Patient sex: M
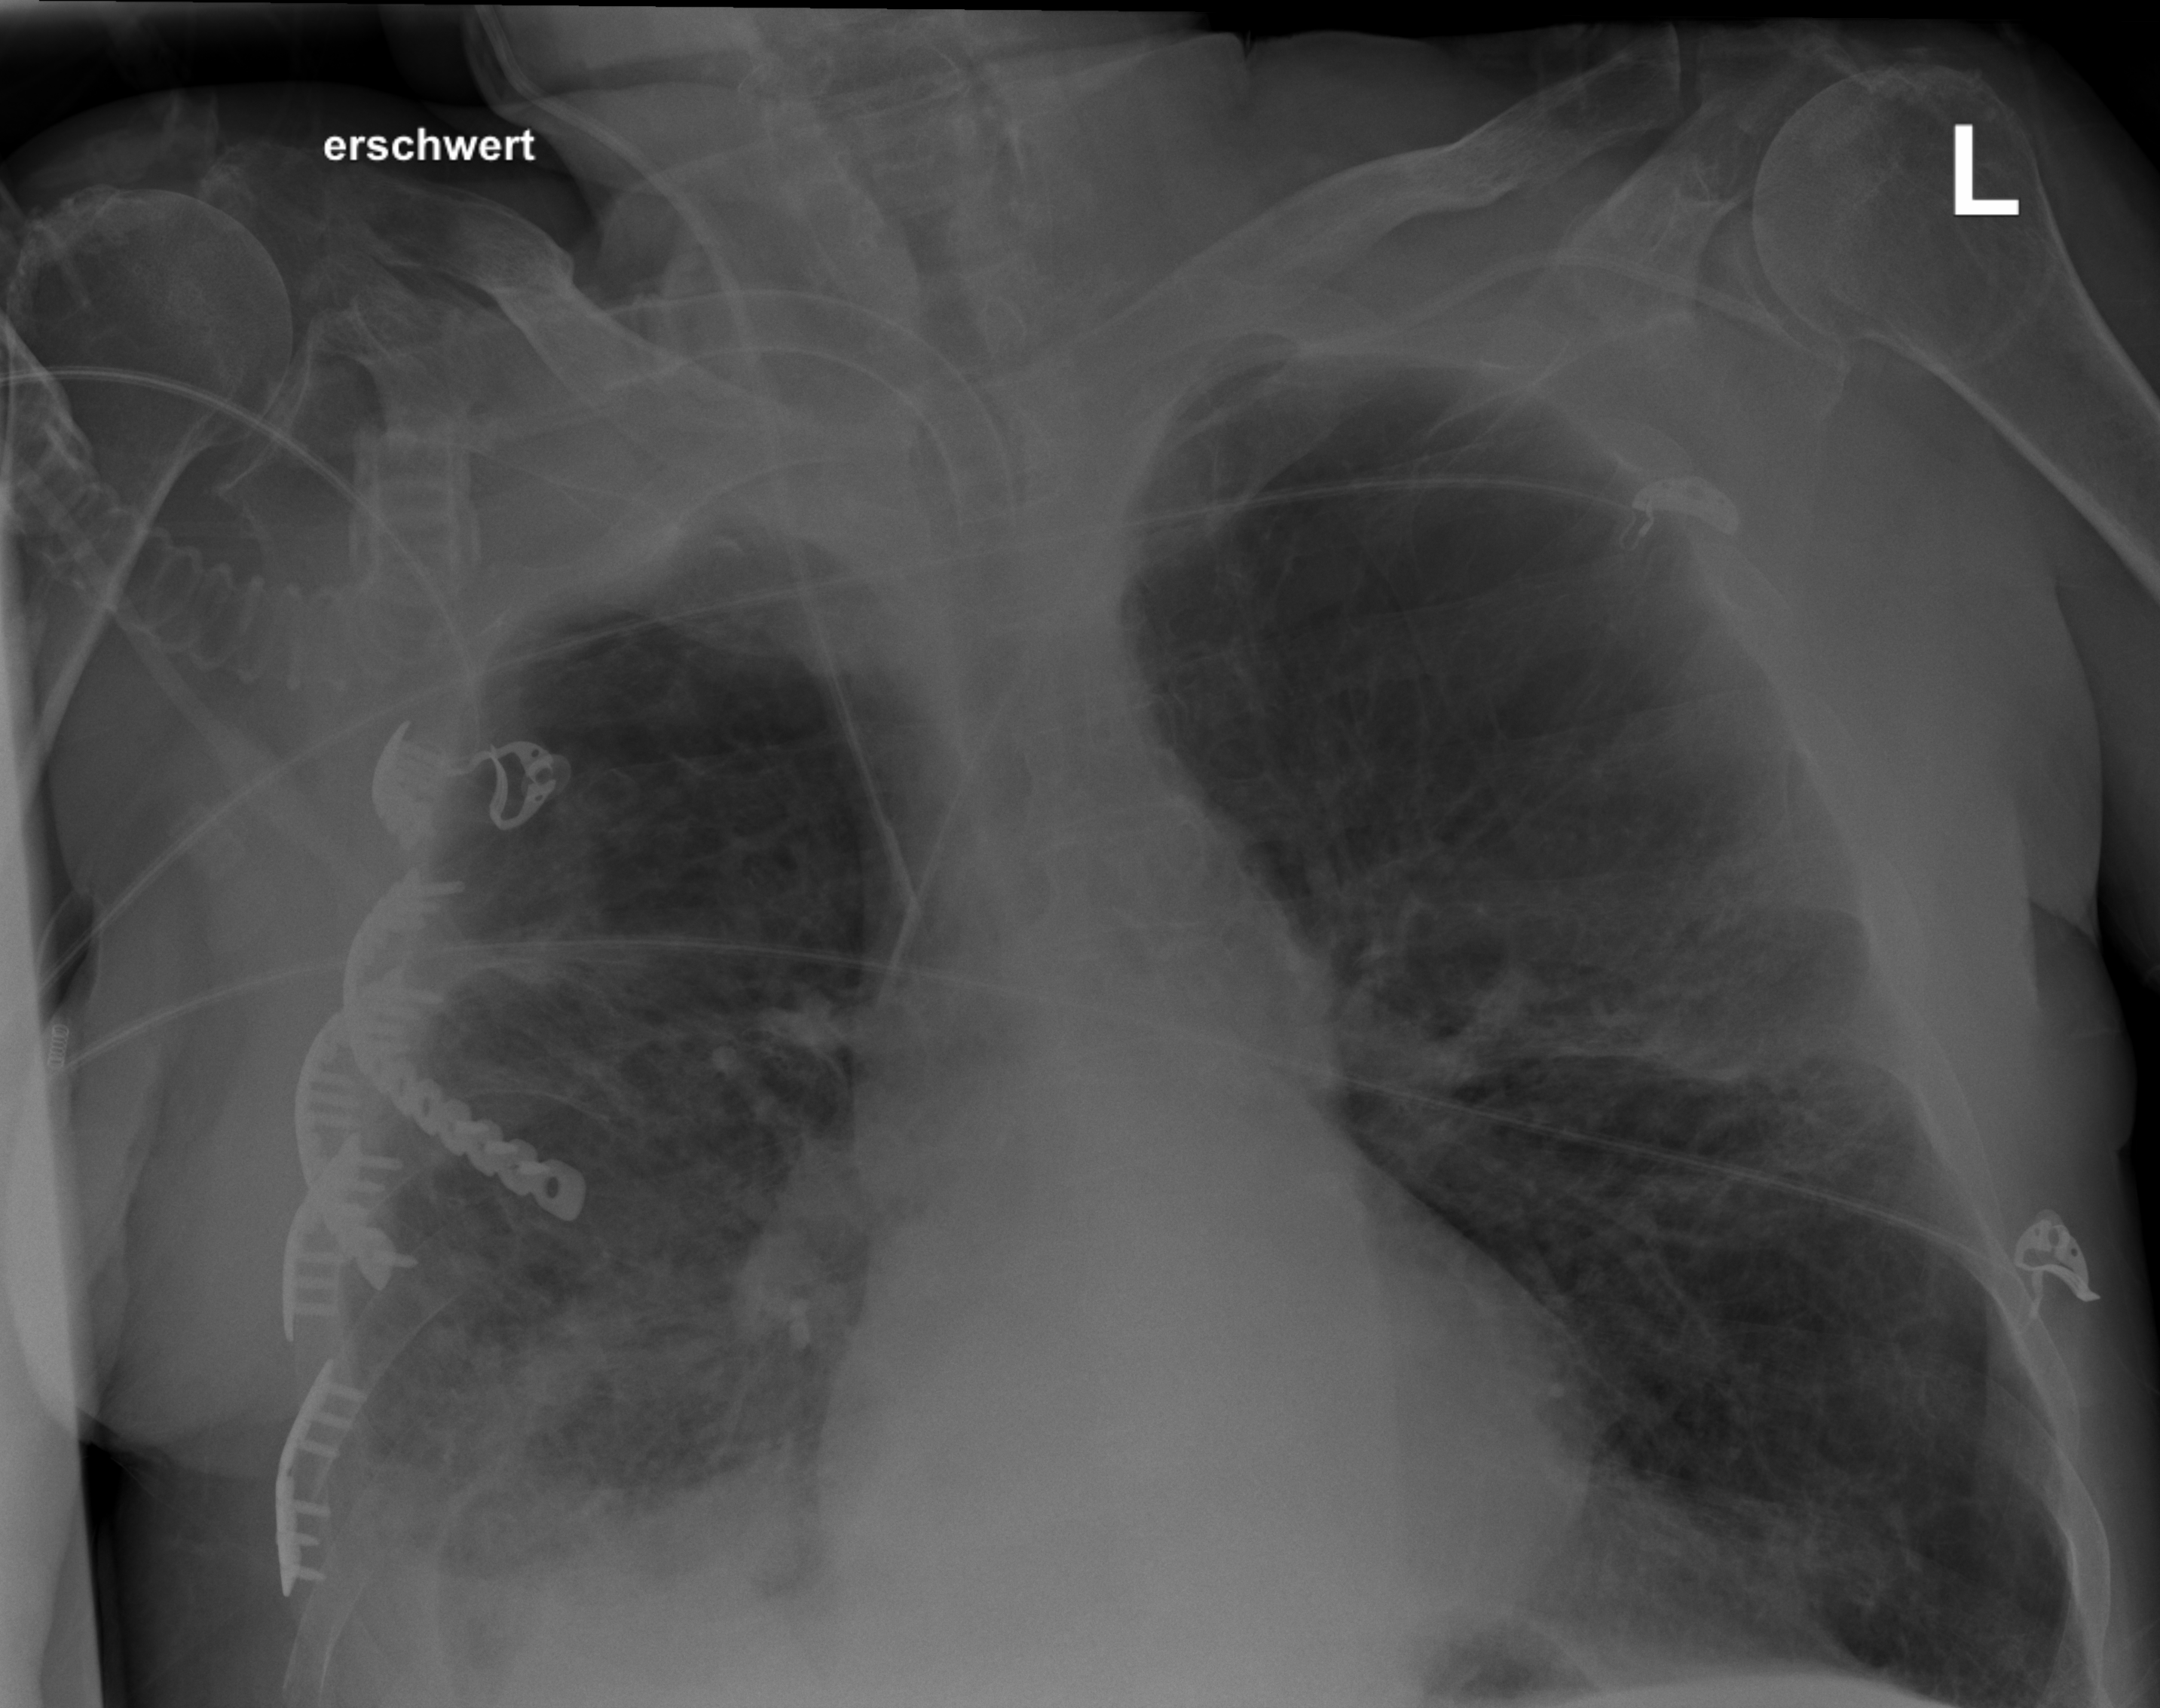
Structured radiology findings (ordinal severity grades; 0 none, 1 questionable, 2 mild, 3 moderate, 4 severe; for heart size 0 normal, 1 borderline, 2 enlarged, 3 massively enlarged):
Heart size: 0
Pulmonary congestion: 2
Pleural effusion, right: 3
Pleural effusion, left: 0
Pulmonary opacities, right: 3
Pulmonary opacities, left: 0
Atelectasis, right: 3
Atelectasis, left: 2